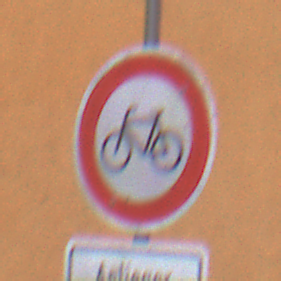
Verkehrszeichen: VerbotRadverkehr
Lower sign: PersonengruppenFrei2
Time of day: Midday
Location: Outdoor (Urban)
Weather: Overcast
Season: NotSpecified
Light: Natural